Aerial crown-view tile of a tropical tree (Barro Colorado Island, Panama), acquired 20241112:
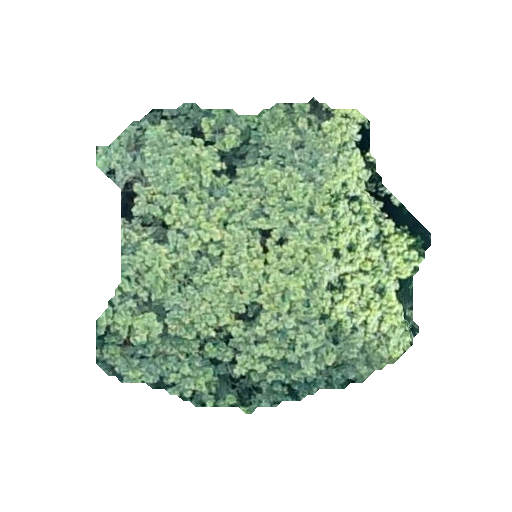
Species: Inga thibaudiana
GBIF accepted scientific name: Inga thibaudiana
Crown area: 125.781 m²